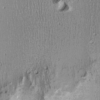
Label: not_dusty